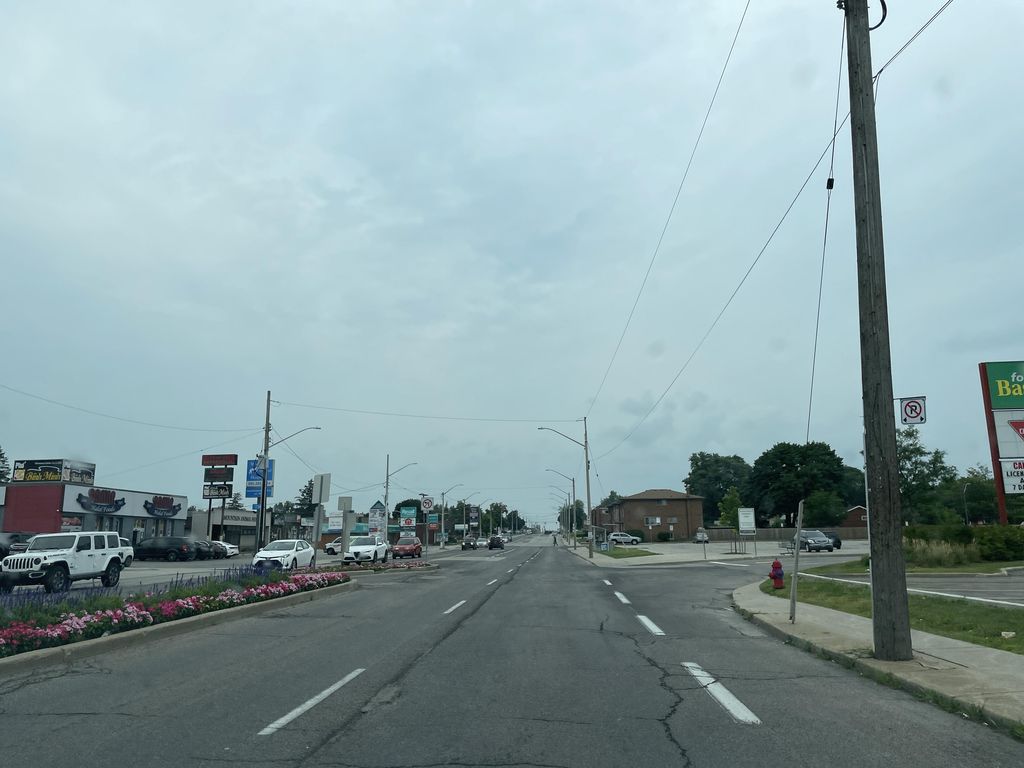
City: hamilton